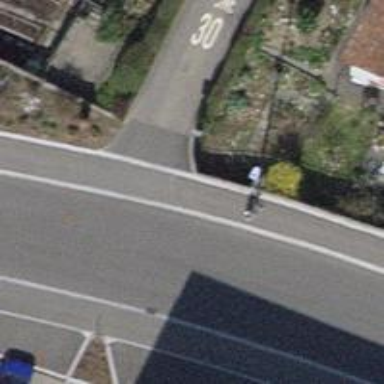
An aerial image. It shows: Unmarked crossing with traffic calming table.